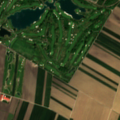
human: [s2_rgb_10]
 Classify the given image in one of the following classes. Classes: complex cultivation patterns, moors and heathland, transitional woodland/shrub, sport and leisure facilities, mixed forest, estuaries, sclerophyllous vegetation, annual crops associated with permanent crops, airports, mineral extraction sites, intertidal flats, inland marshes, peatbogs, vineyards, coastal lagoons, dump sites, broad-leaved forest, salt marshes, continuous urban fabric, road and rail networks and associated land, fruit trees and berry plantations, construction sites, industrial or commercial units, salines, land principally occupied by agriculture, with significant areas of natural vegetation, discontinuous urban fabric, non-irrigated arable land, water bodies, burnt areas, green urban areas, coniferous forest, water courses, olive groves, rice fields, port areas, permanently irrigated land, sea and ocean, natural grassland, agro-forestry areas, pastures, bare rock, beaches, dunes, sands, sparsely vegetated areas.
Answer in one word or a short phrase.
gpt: industrial or commercial units, sport and leisure facilities, non-irrigated arable land, land principally occupied by agriculture, with significant areas of natural vegetation